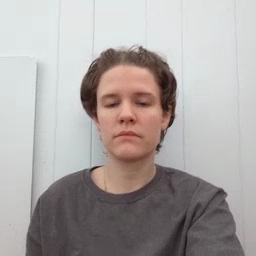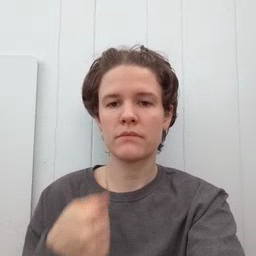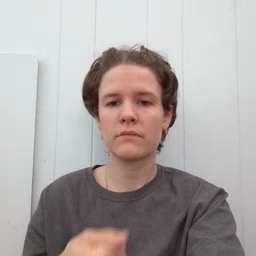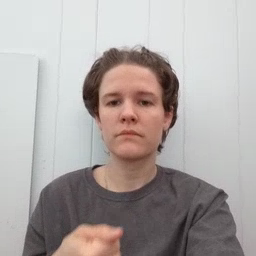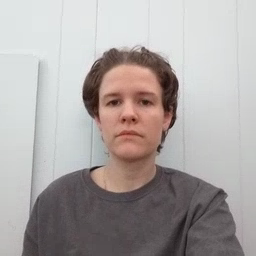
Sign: hide